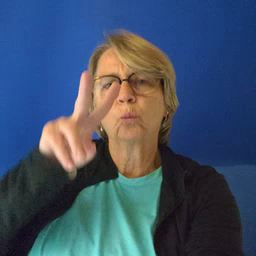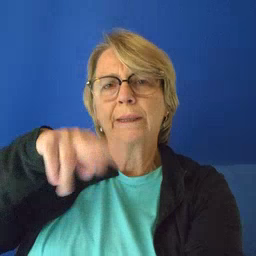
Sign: read